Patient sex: F
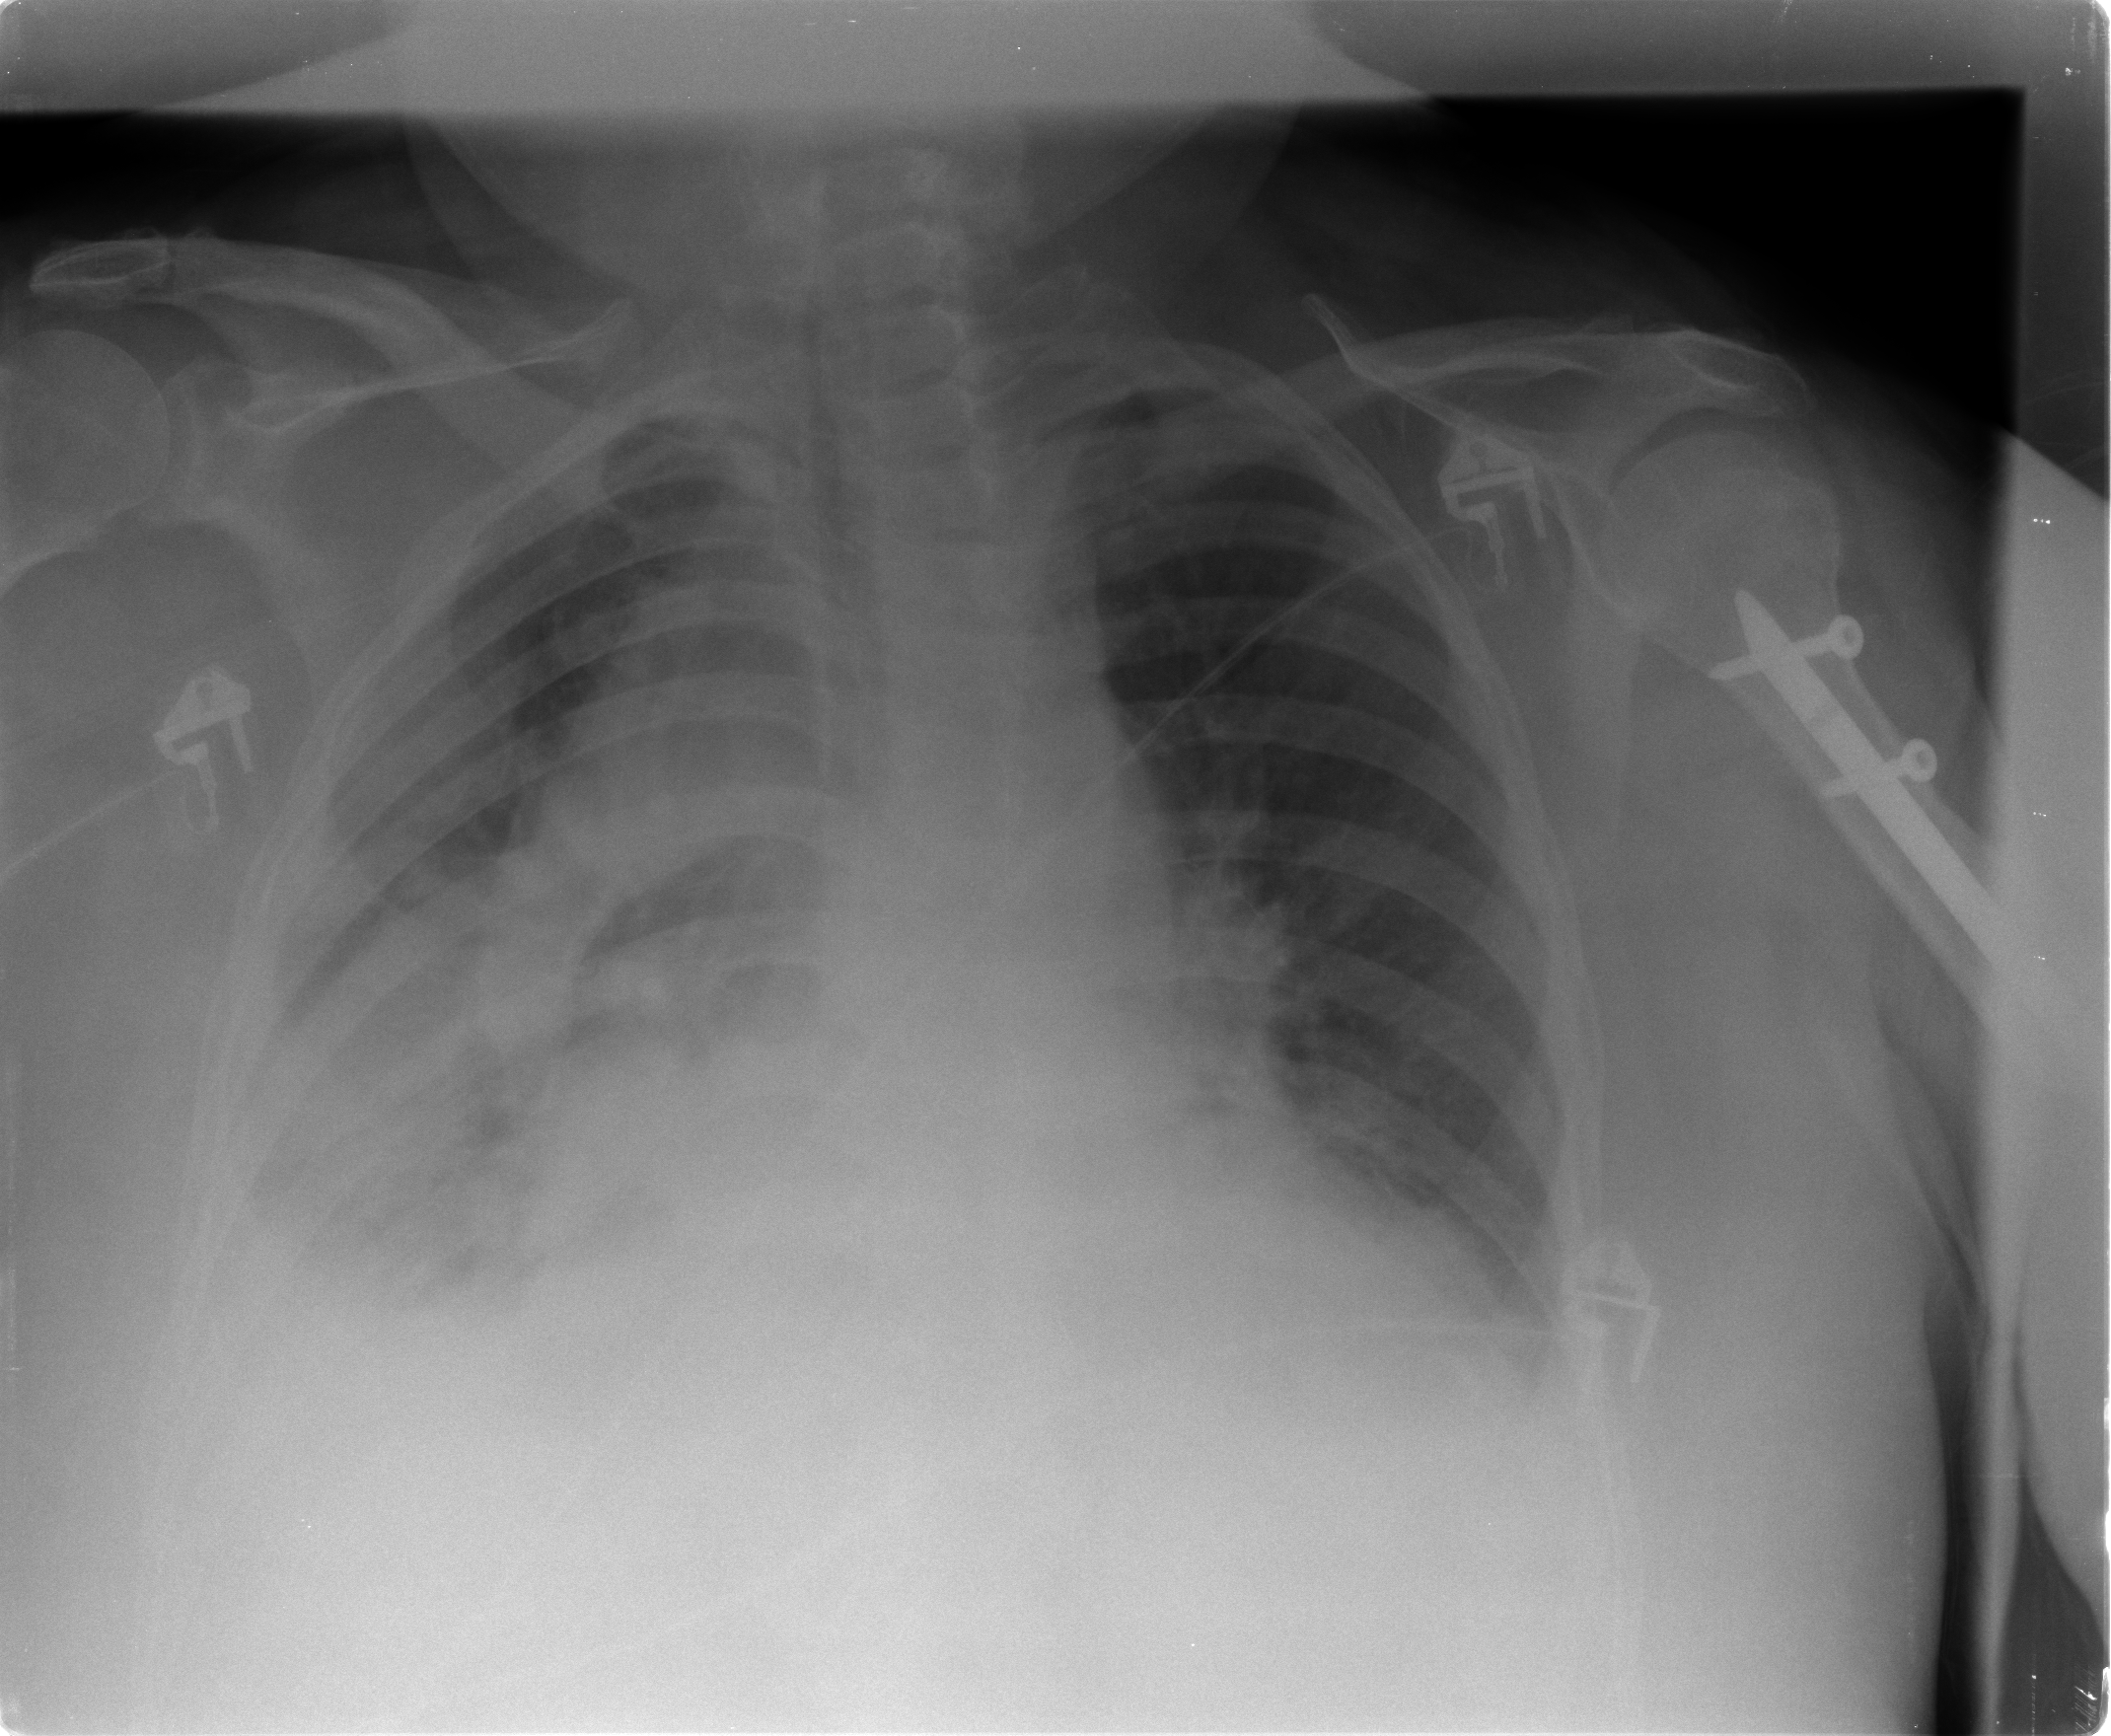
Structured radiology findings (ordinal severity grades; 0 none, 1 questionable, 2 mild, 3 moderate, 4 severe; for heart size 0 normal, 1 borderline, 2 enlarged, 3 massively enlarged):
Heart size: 2
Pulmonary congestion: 2
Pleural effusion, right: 3
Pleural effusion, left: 2
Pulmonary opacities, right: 2
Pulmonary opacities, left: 0
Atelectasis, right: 3
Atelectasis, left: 2